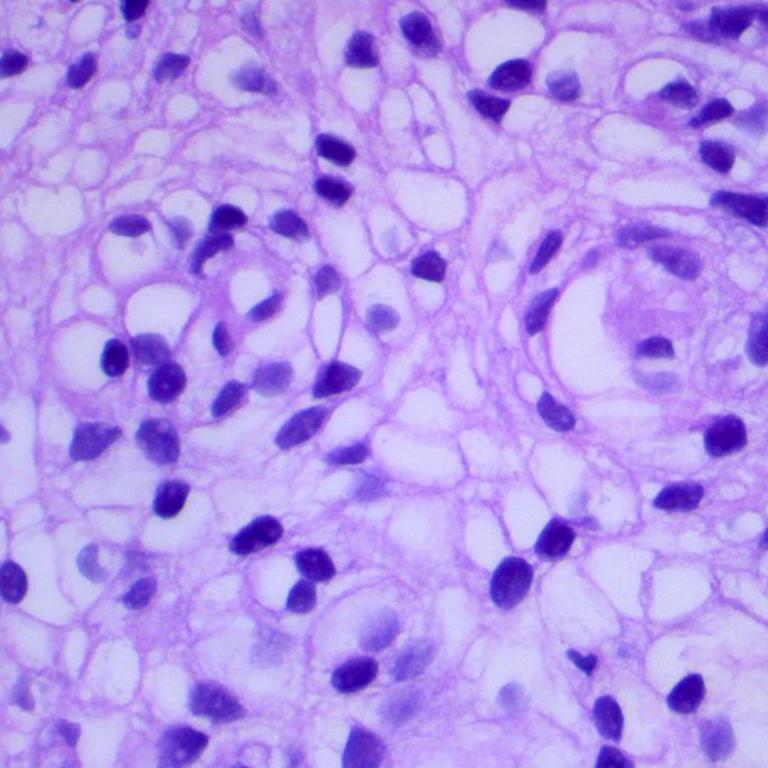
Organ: lung
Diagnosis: squamous carcinomas